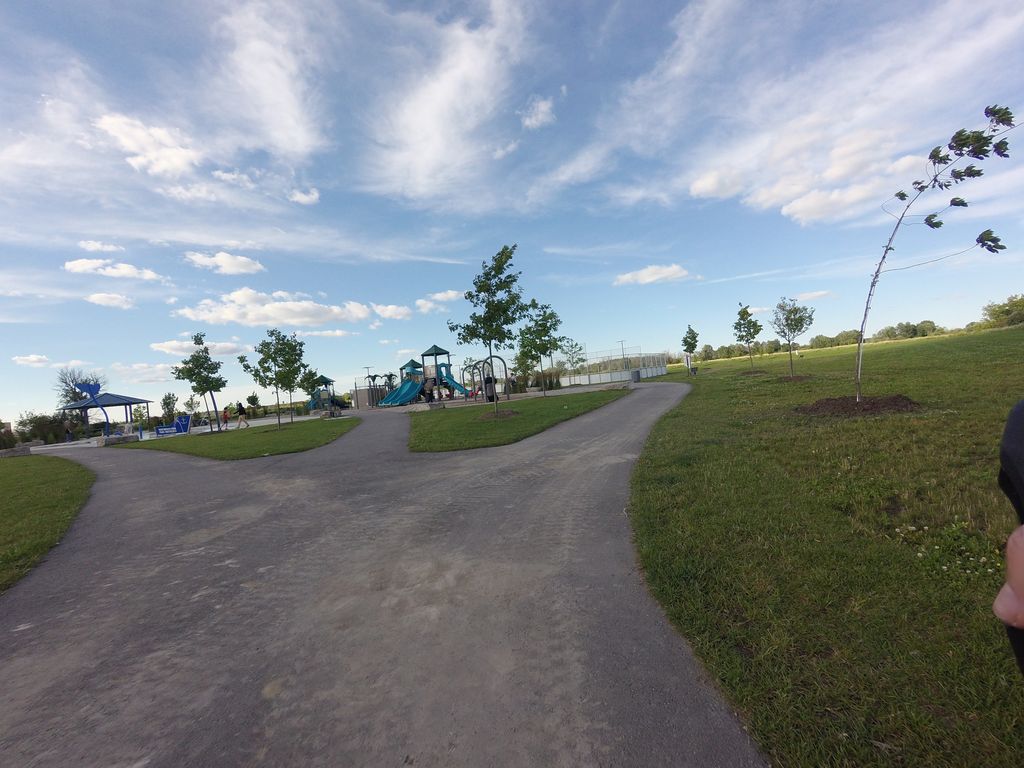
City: ottawa-gatineau